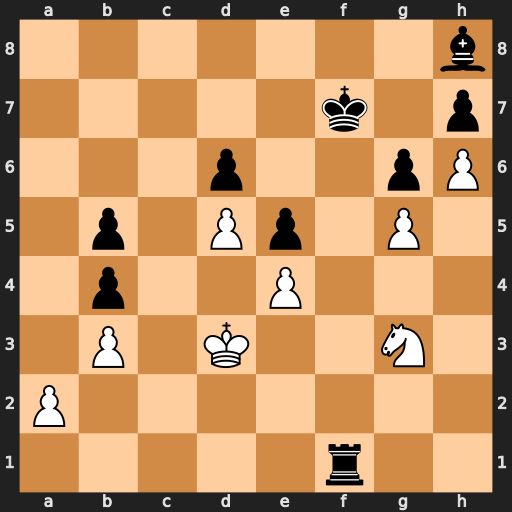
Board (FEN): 7b/5k1p/3p2pP/1p1Pp1P1/1p2P3/1P1K2N1/P7/5r2
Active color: w
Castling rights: -
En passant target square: -
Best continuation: Nxf1 Bf6 gxf6